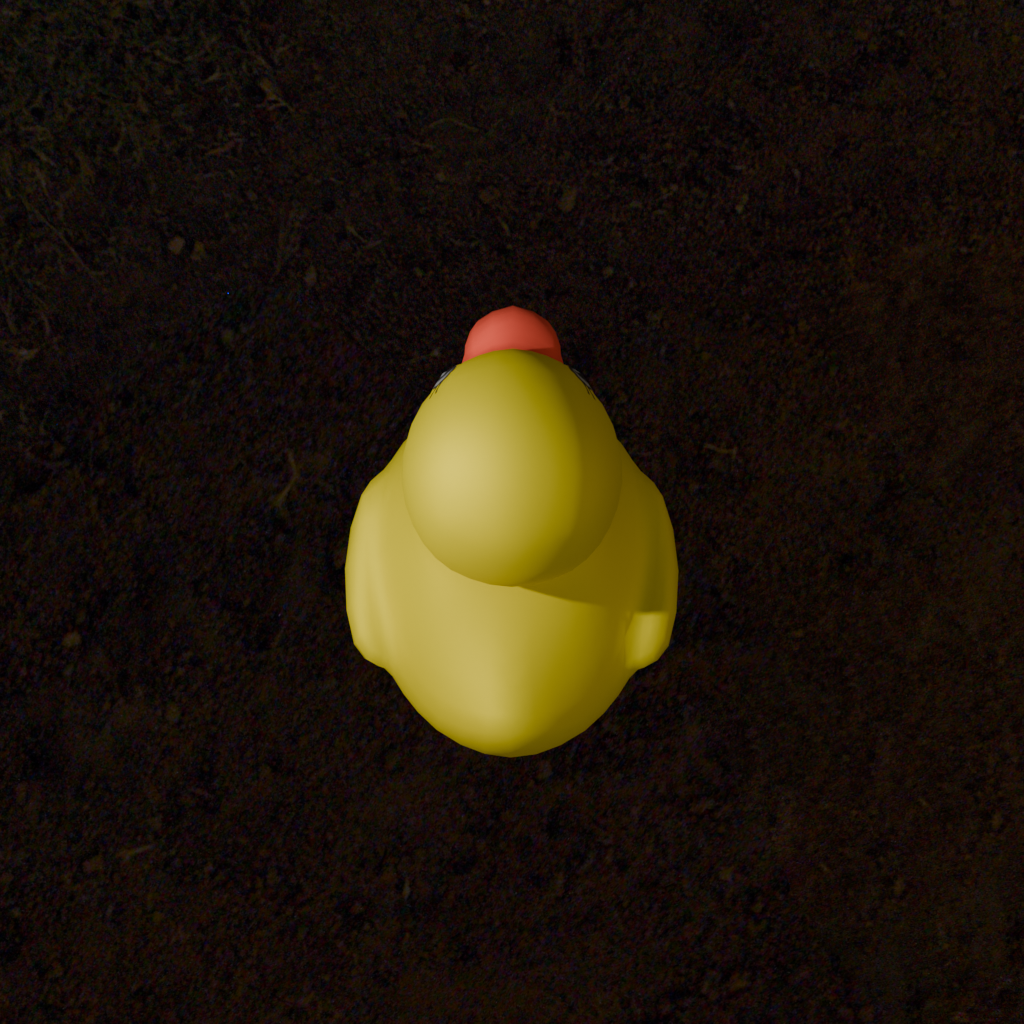
an image of a yellow rubber duck seen from <back_top> in a starry sky over a savanna at night.